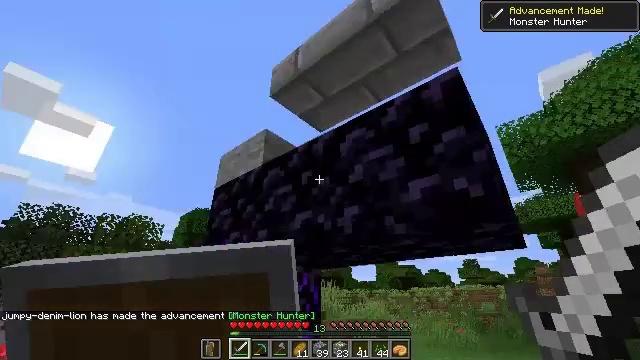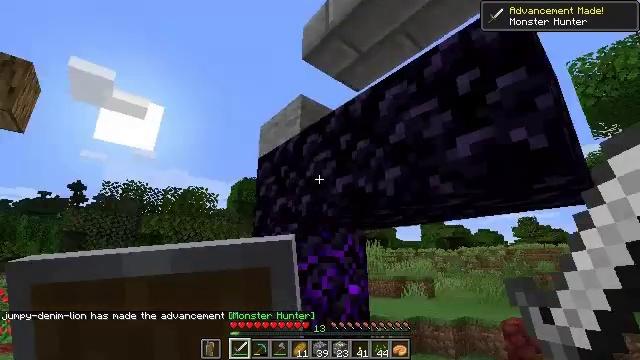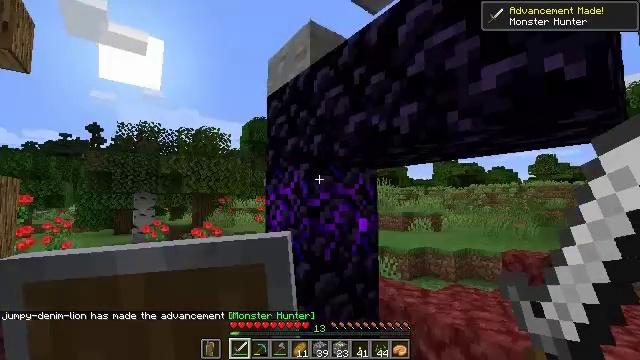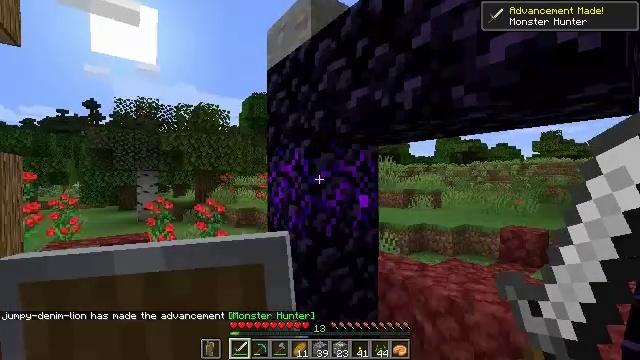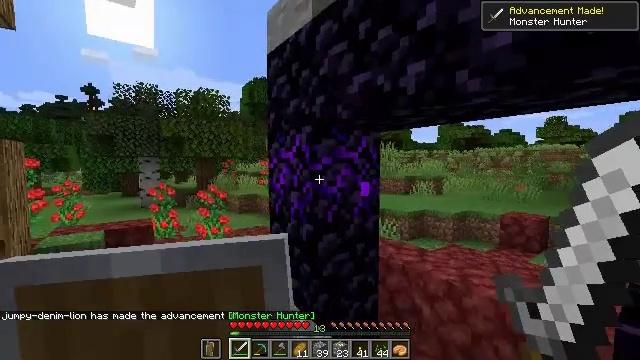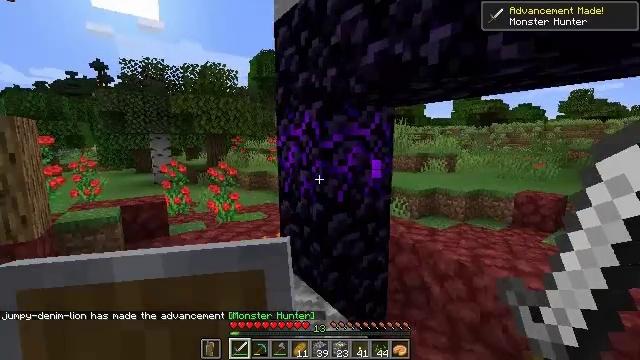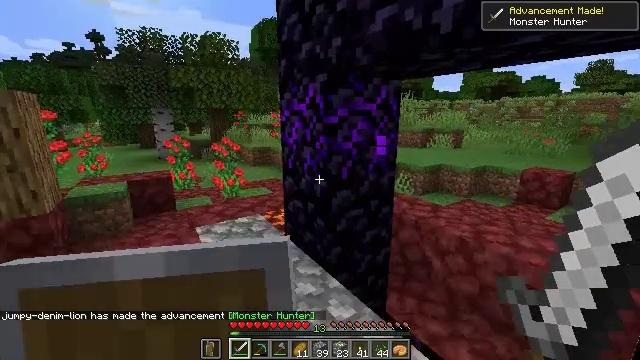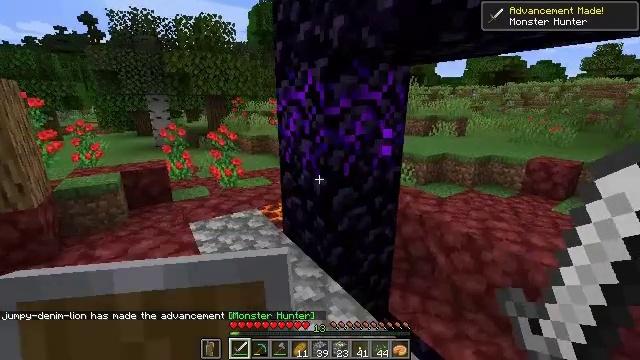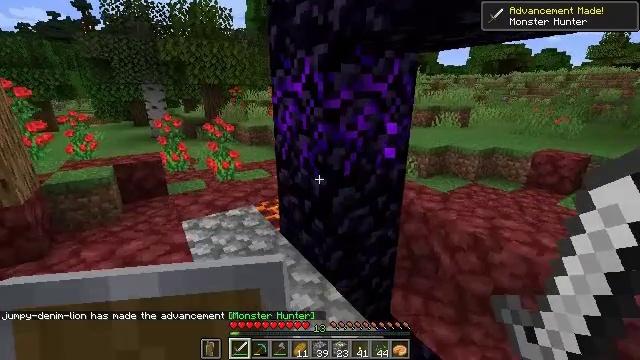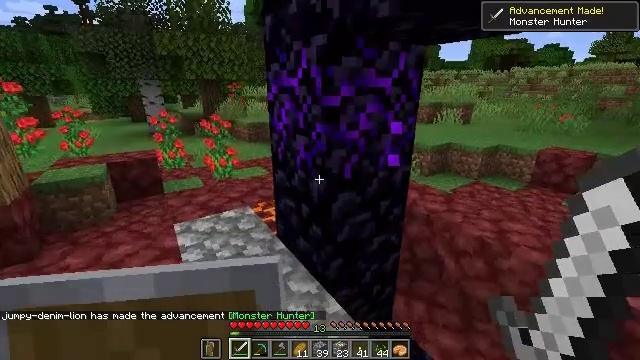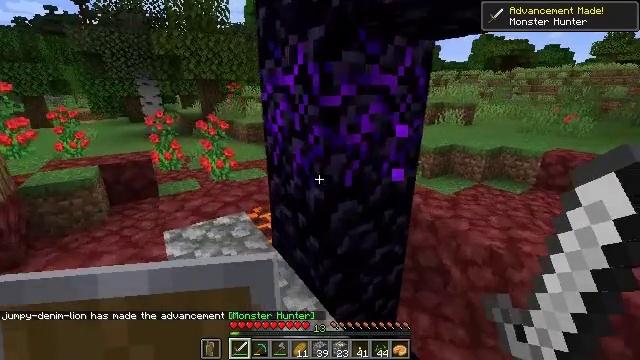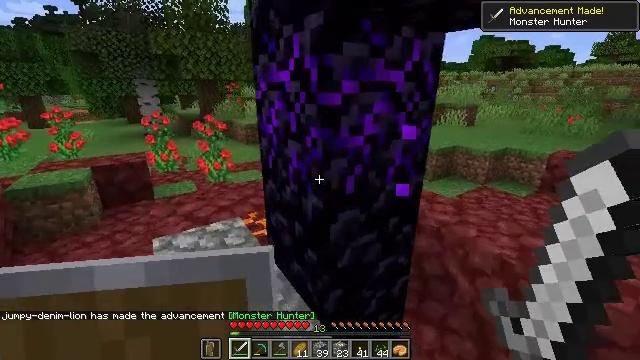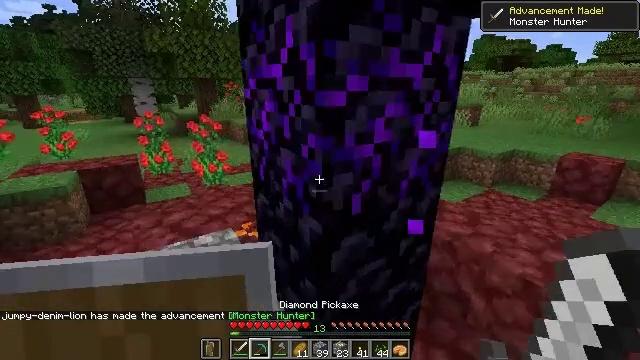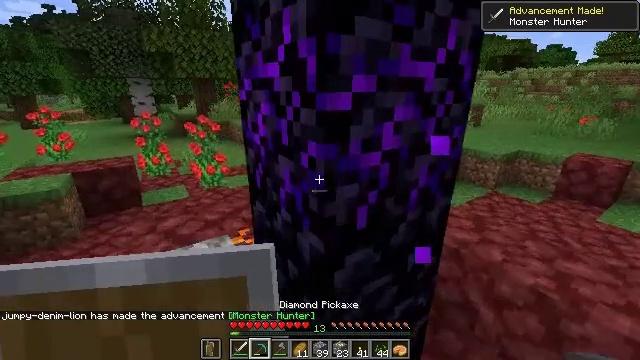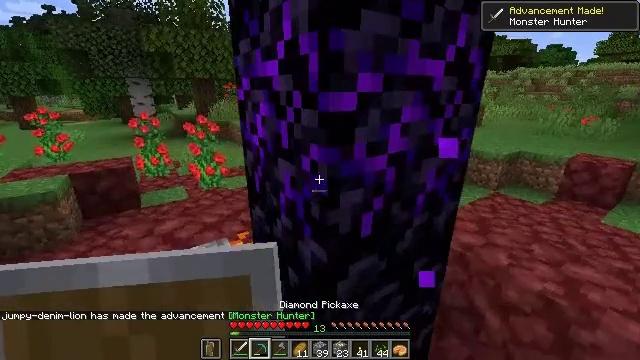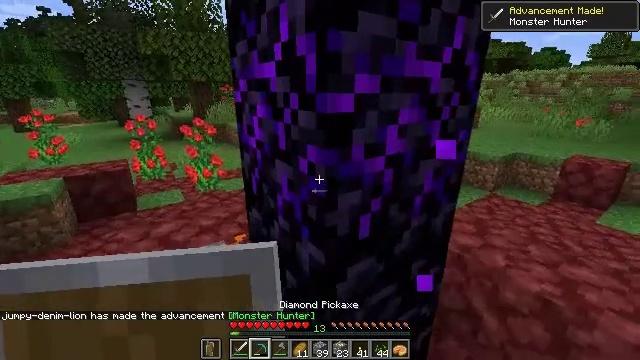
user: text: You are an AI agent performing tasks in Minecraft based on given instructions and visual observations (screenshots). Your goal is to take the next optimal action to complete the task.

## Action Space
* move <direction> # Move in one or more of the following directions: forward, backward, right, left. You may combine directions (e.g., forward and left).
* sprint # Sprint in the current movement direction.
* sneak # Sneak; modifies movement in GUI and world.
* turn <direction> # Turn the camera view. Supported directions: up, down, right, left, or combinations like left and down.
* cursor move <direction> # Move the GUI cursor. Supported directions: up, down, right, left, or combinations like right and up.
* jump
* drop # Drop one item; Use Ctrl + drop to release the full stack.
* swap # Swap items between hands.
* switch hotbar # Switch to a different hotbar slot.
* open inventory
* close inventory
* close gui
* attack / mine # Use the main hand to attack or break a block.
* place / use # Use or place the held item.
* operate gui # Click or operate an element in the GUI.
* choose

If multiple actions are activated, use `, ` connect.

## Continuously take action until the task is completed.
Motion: motion action
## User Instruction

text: Attack the crying obsidian to obtain it.
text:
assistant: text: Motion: turn left and down
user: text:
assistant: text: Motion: turn left and down
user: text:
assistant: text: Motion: turn down
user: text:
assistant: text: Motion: turn down
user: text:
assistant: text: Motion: move forward, turn left and down
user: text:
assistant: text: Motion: move forward, turn down
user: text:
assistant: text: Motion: move forward, turn down
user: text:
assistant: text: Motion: move forward, turn down
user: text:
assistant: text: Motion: move forward
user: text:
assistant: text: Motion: move forward
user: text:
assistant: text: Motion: move forward
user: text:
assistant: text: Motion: move forward
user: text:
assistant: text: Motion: no_op
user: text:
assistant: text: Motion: no_op
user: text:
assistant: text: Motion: no_op
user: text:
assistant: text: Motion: turn right and up
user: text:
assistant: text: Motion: turn right and up
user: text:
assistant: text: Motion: turn right and up
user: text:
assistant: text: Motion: attack / mine
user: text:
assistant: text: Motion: attack / mine
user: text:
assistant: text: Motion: attack / mine
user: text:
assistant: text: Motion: attack / mine
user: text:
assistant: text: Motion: attack / mine
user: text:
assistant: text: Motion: attack / mine
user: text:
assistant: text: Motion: attack / mine
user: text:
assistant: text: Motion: attack / mine
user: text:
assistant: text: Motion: attack / mine
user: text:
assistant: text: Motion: attack / mine
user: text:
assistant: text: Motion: attack / mine
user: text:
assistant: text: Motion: attack / mine